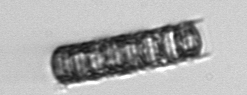
Label: Paralia_sulcata